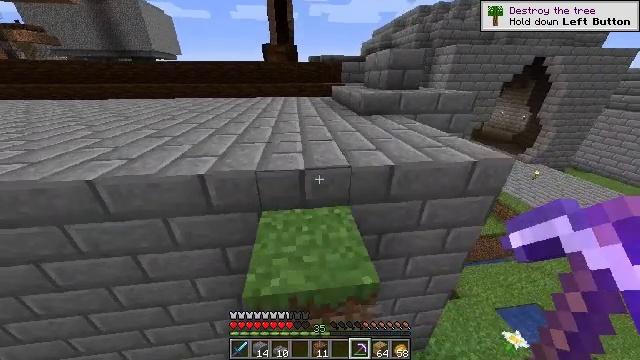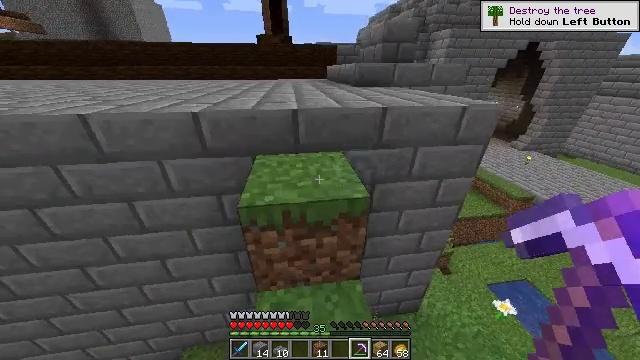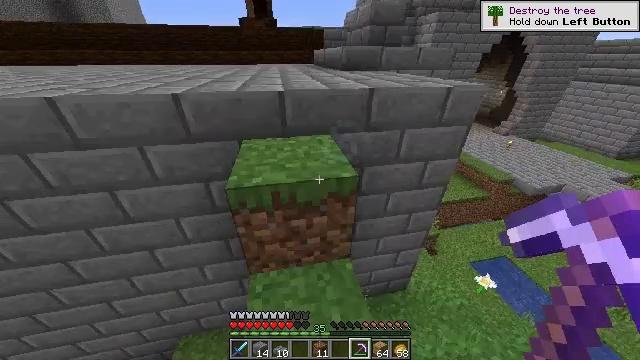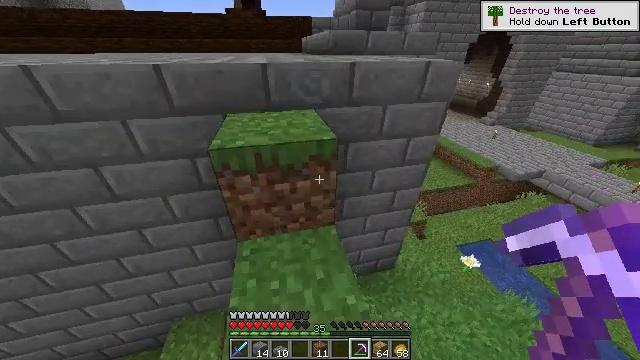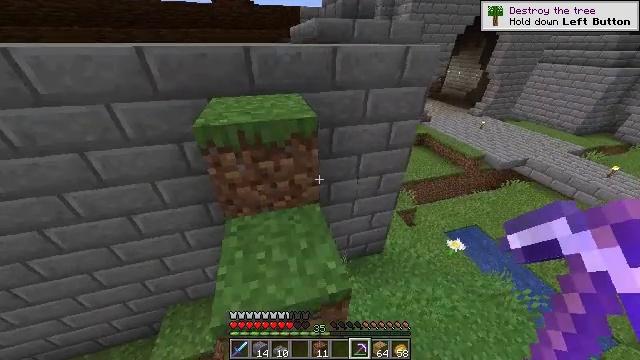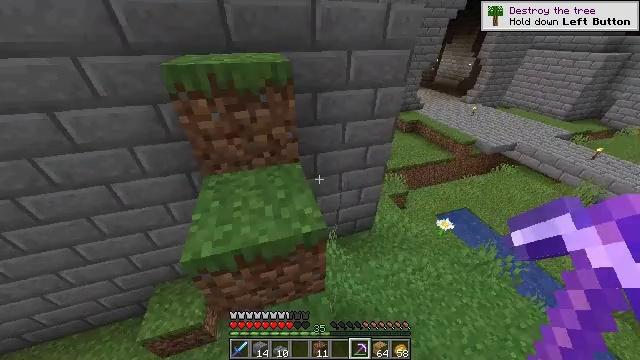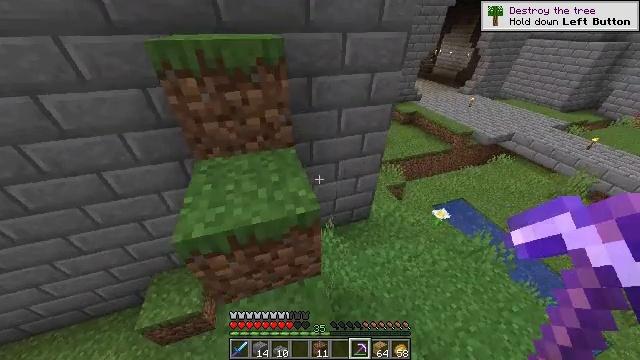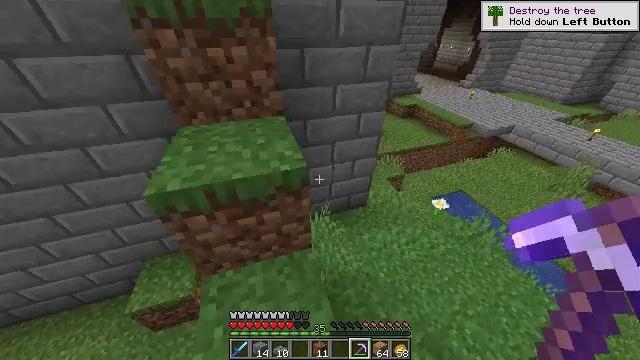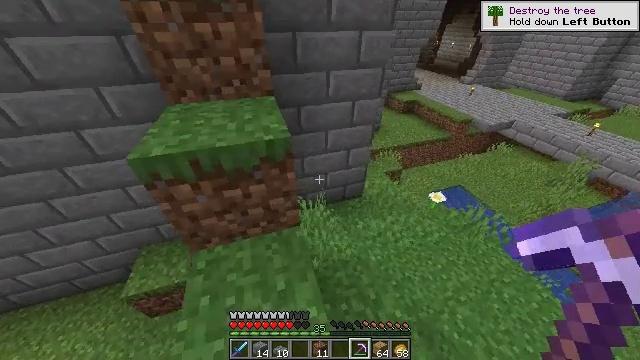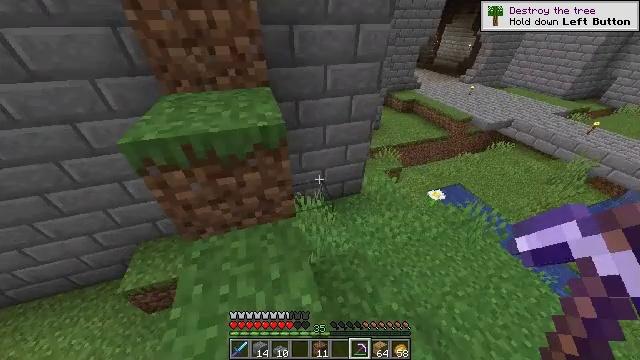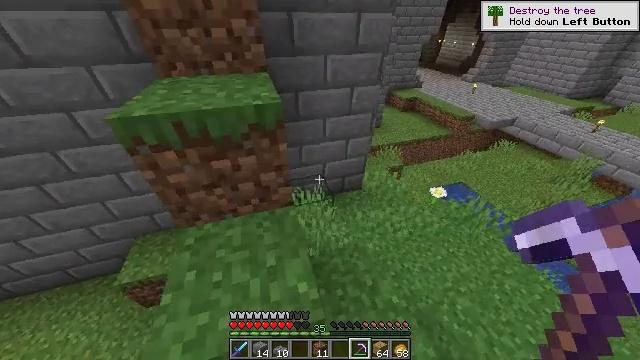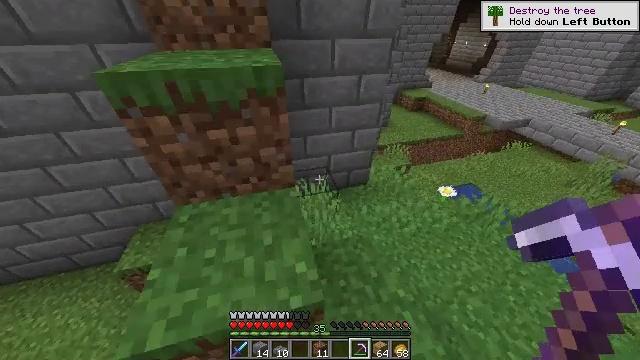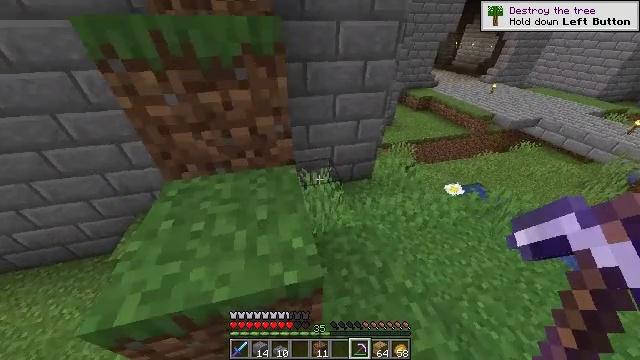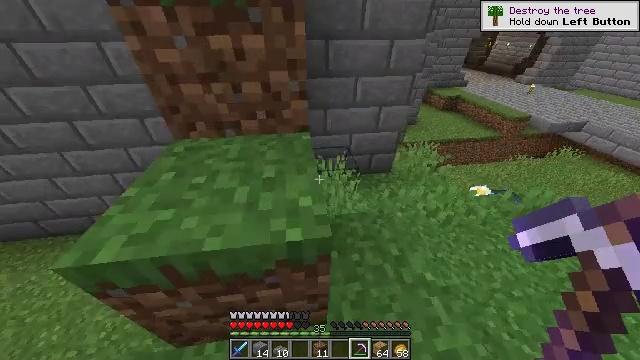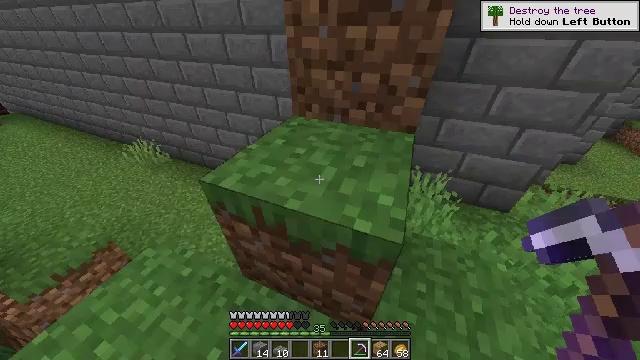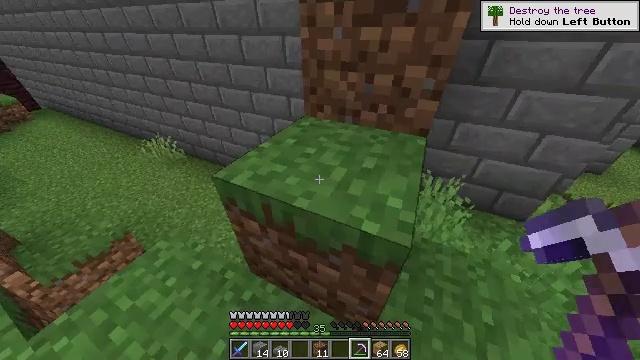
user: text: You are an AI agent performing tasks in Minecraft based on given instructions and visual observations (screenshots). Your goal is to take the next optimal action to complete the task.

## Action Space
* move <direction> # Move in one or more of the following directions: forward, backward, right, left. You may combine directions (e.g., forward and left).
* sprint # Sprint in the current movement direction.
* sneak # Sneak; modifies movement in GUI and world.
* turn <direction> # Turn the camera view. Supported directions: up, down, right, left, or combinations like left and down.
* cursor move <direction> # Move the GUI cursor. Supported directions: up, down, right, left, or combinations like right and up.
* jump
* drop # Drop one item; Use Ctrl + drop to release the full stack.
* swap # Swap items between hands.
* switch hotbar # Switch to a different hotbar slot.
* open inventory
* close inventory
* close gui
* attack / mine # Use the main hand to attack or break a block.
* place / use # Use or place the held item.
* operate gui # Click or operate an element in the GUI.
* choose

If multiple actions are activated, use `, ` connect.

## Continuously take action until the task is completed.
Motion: motion action
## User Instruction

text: Retrieve the stone bricks from an old building.
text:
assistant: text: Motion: move back and move right, turn right and down
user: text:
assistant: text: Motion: move back and move right, turn right and down
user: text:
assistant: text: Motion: move back and move right, turn right and down
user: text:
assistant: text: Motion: move right, turn right and down
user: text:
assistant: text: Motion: turn right and down
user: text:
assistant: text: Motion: turn down
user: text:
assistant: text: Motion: no_op
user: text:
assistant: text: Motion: no_op
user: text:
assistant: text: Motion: no_op
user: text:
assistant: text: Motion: no_op
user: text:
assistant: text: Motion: turn left
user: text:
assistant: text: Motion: turn left
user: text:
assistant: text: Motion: turn left
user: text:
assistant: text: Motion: turn left
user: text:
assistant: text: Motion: turn left
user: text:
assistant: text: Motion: no_op
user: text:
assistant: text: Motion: turn right
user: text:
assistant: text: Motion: turn right
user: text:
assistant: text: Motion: move right, turn right and up
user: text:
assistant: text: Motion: move forward and move right, turn right and up
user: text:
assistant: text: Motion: move forward and move right, turn right and up
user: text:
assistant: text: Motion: move forward and move right, turn right and up
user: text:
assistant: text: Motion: move forward and move right
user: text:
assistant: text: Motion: move forward and move right
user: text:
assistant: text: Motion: move forward and move right
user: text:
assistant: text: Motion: move forward and move right
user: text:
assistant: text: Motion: move forward and move right
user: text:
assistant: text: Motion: move forward and move right
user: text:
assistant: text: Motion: no_op
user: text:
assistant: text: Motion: no_op